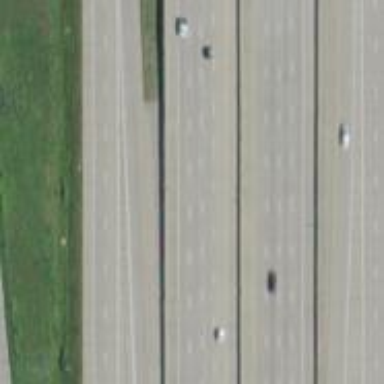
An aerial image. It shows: Motorway link.